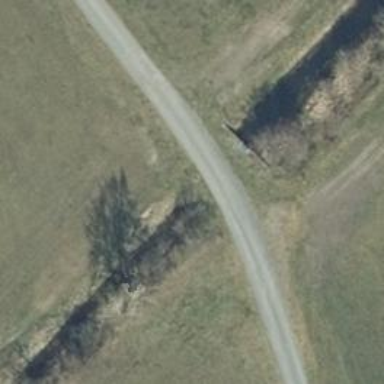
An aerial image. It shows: Gravel track with grade 2 quality.